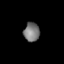
Tissue: lung
Cell type: Endothelial cells
Senescence score: 0.5951
Nuclear area (px): 295
Mean DAPI intensity: 119.068